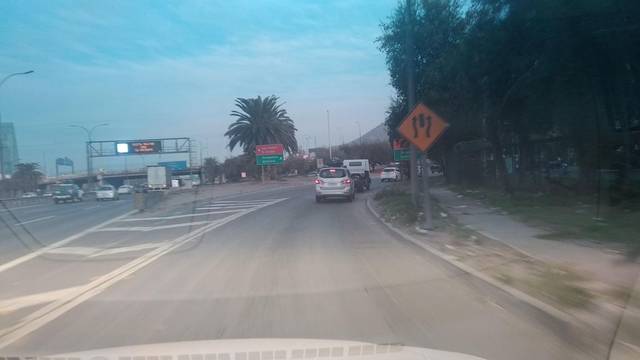
Region: Chile
Coordinates: -33.364, -70.701